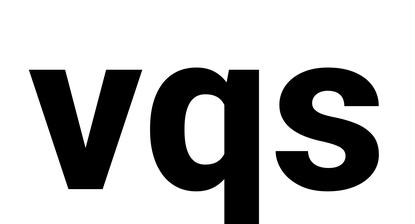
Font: Roboto_ExtraBold